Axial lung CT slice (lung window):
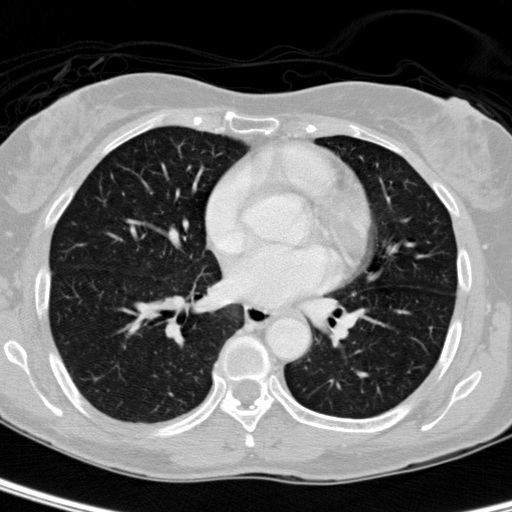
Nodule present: no